Question: I created a UIView container for a registration form, inside there a a subview for login form. So navigating through "Already registered button" action
'''
- (IBAction)registeredButton:(id)sender {
[UIView animateWithDuration:0.3 animations:^{
_loginOverlayView.frame = self.view.frame;
}];
}
'''
My problem is basically; why subview overlapping on status bar. How can i fix it!
_loginOverlayView

p.s: Using Xcode 5, iOS7
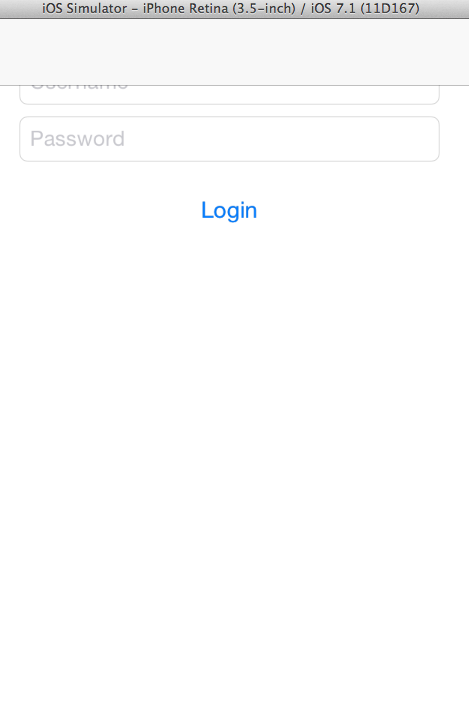
Answer: Open Storyboard, in settings of your view controller check Attribution Inspector. In Extend Edges first line 'Under top bars' should be ticked

UPD:
What about 'Use Auto Layout' in File Inspector? Ticked?

UPD2:
Oh, I think you should shift down your view for 64px (20px status bar, 44px navigation controller). Coz, somehow your insets and layouts doesn't work